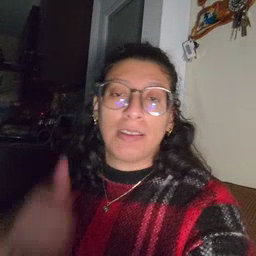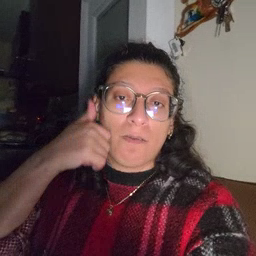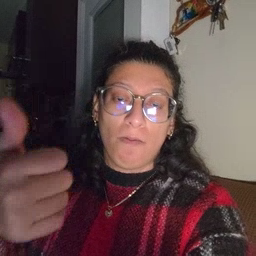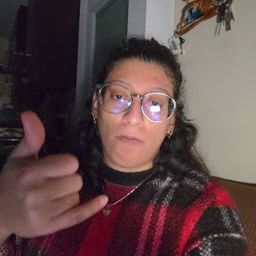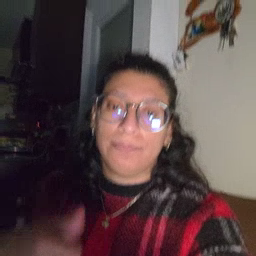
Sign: callonphone